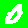
Digit: 0